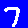
Digit: 7